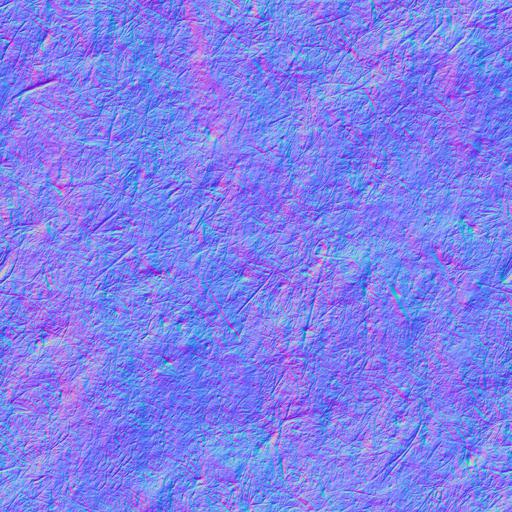
dirt dirty forest ground mud sticks